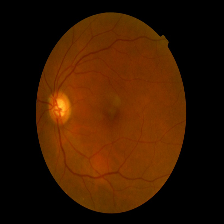
Diabetic retinopathy grade: Mild